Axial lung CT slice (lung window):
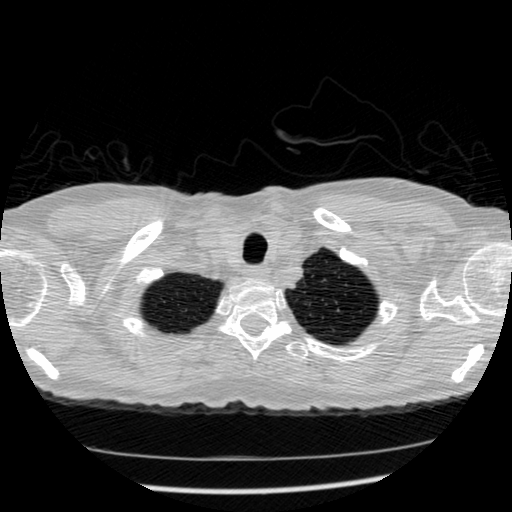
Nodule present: no